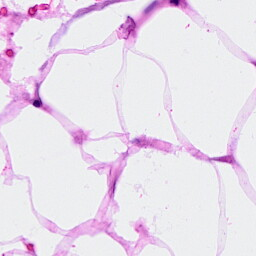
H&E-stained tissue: Breast